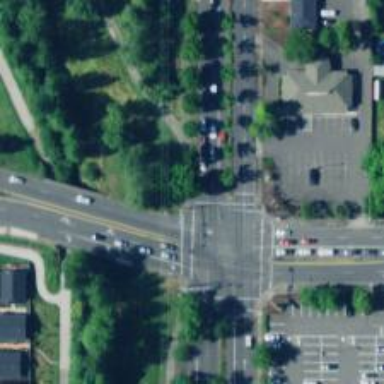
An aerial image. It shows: Solid stop line on the road marking.